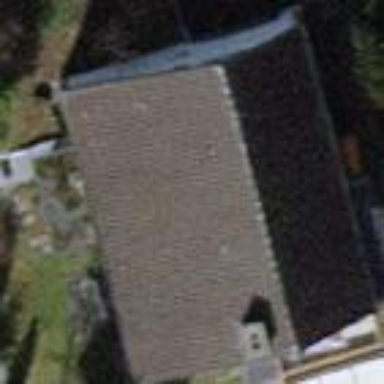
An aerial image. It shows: Detached building with gabled roof.